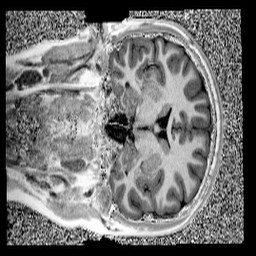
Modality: UNIT1
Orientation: coronal
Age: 13
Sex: female
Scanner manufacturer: siemens
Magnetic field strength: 3 T
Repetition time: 4 s
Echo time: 0.00299 s